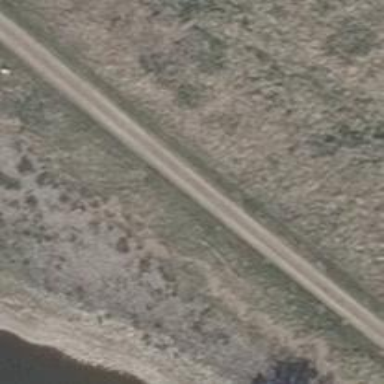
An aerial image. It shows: Compacted track road with grade3 tracktype.